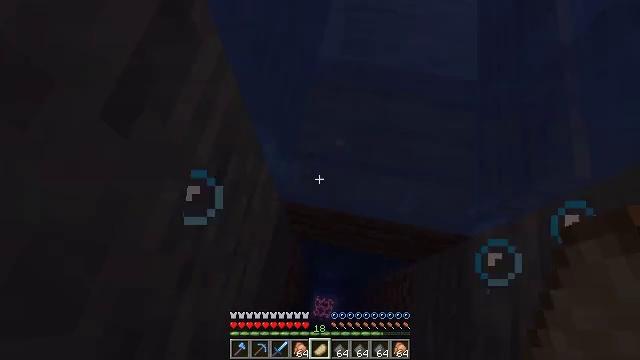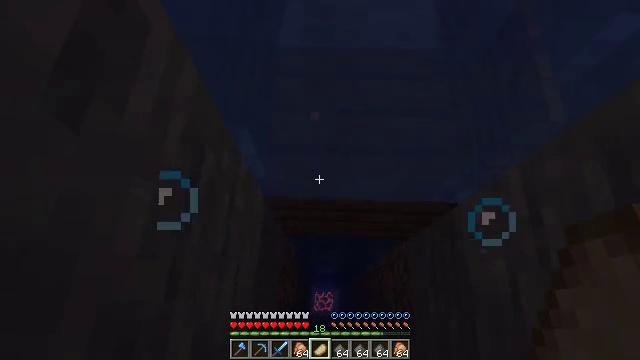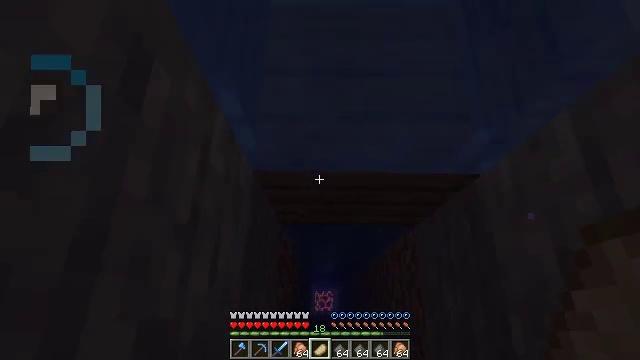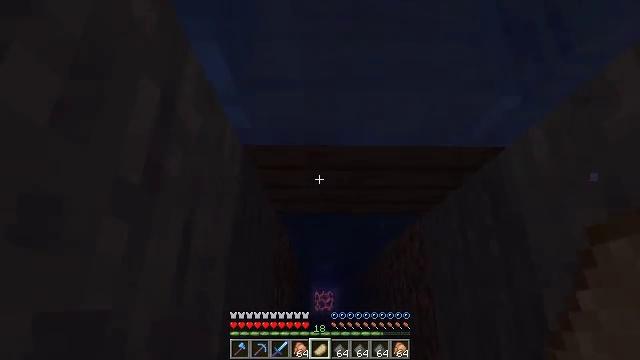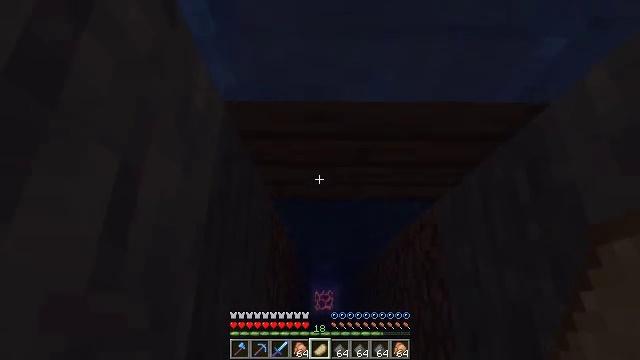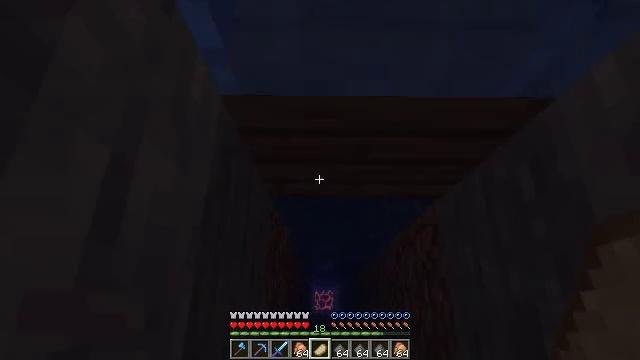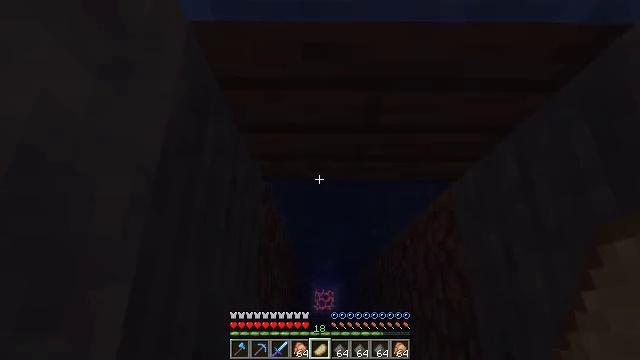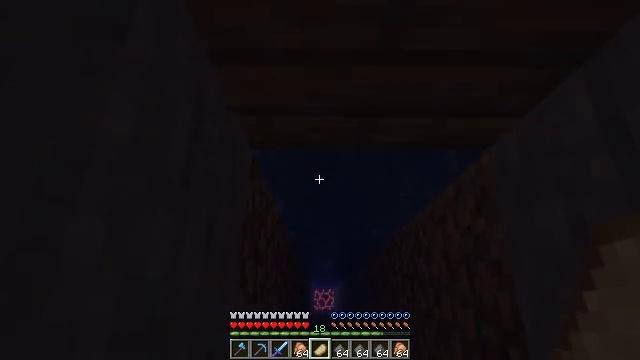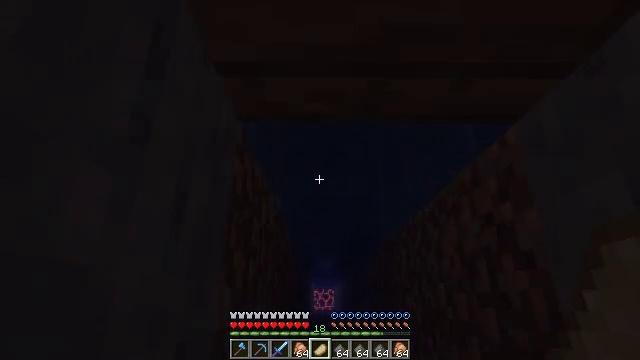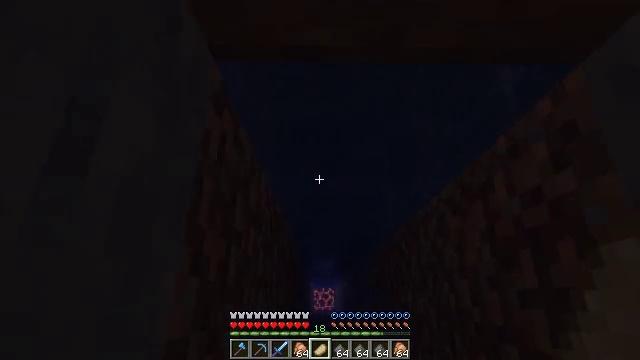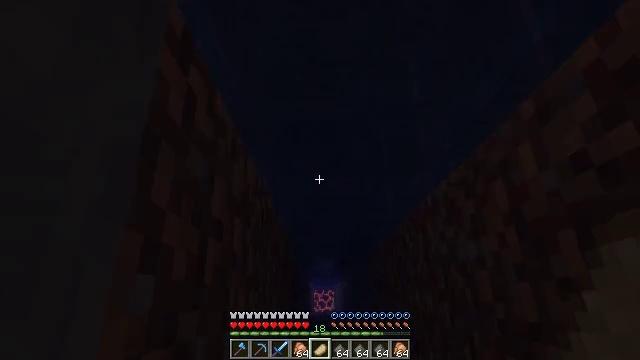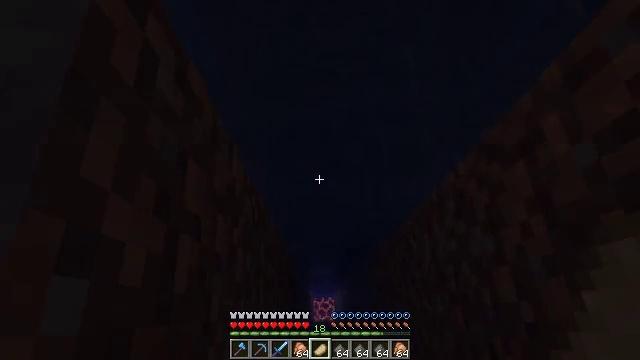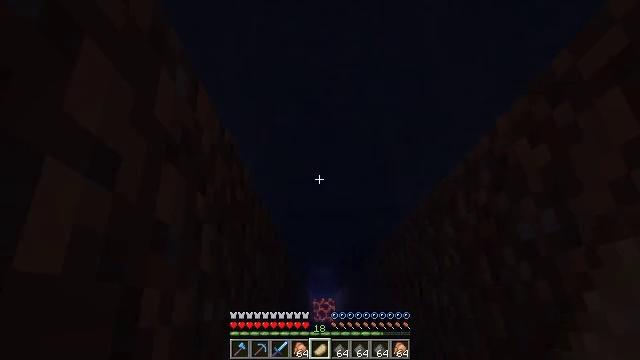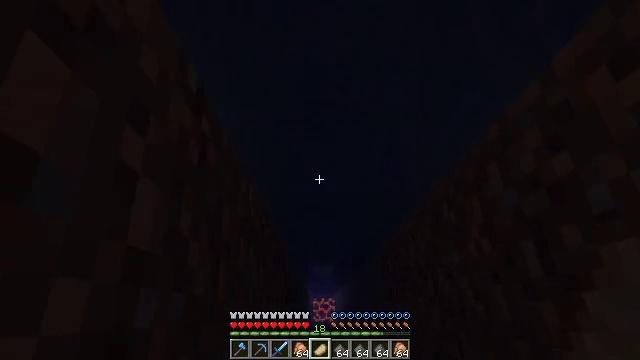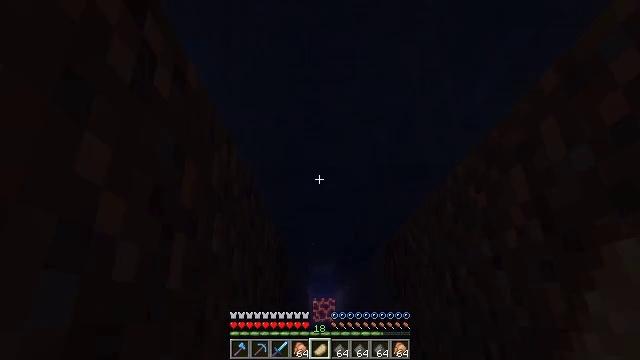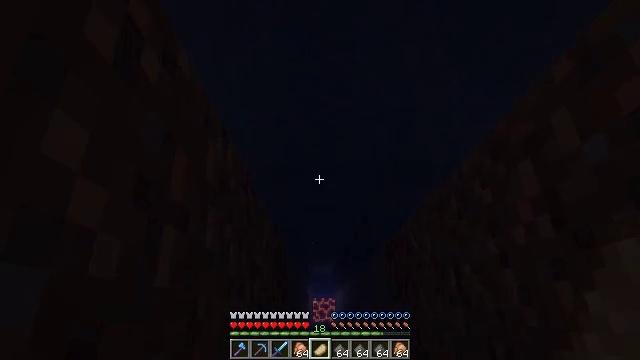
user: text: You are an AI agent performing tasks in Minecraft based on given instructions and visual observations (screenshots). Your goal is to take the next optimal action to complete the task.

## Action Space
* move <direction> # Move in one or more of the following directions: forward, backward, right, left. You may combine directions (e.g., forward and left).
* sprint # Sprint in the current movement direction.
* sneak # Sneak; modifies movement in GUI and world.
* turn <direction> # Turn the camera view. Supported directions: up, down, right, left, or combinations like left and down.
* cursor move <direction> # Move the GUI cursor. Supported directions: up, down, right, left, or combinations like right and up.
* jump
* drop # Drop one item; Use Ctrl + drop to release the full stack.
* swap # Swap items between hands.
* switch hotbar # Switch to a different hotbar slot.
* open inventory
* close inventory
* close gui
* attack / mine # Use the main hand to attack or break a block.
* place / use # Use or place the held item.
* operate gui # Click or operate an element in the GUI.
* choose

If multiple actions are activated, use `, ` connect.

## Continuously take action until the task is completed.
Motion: motion action
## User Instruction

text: Gather the shulker box for storage.
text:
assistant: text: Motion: sneak, turn right
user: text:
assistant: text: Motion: sneak, turn right
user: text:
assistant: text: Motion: sneak
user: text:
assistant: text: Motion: sneak
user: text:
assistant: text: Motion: sneak
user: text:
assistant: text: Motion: sneak
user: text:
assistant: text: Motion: sneak
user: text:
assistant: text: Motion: sneak
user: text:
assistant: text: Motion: sneak
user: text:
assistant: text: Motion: sneak, turn right
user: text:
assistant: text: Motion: sneak, turn right and up
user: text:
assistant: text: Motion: sneak
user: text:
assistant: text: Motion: move right, sneak
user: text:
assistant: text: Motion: move right, sneak, turn left
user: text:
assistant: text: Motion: move right, sneak
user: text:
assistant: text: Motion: sneak
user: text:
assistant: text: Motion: sneak
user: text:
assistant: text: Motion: sneak
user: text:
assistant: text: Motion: sneak
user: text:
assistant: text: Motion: sneak
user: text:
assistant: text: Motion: sneak
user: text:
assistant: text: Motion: sneak
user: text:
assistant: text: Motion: sneak
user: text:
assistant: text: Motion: sneak
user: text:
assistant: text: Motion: sneak
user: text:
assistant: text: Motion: sneak
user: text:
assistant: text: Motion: sneak
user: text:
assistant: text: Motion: sneak
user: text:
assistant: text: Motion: sneak
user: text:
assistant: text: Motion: sneak